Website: home-depot
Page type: cross-sells
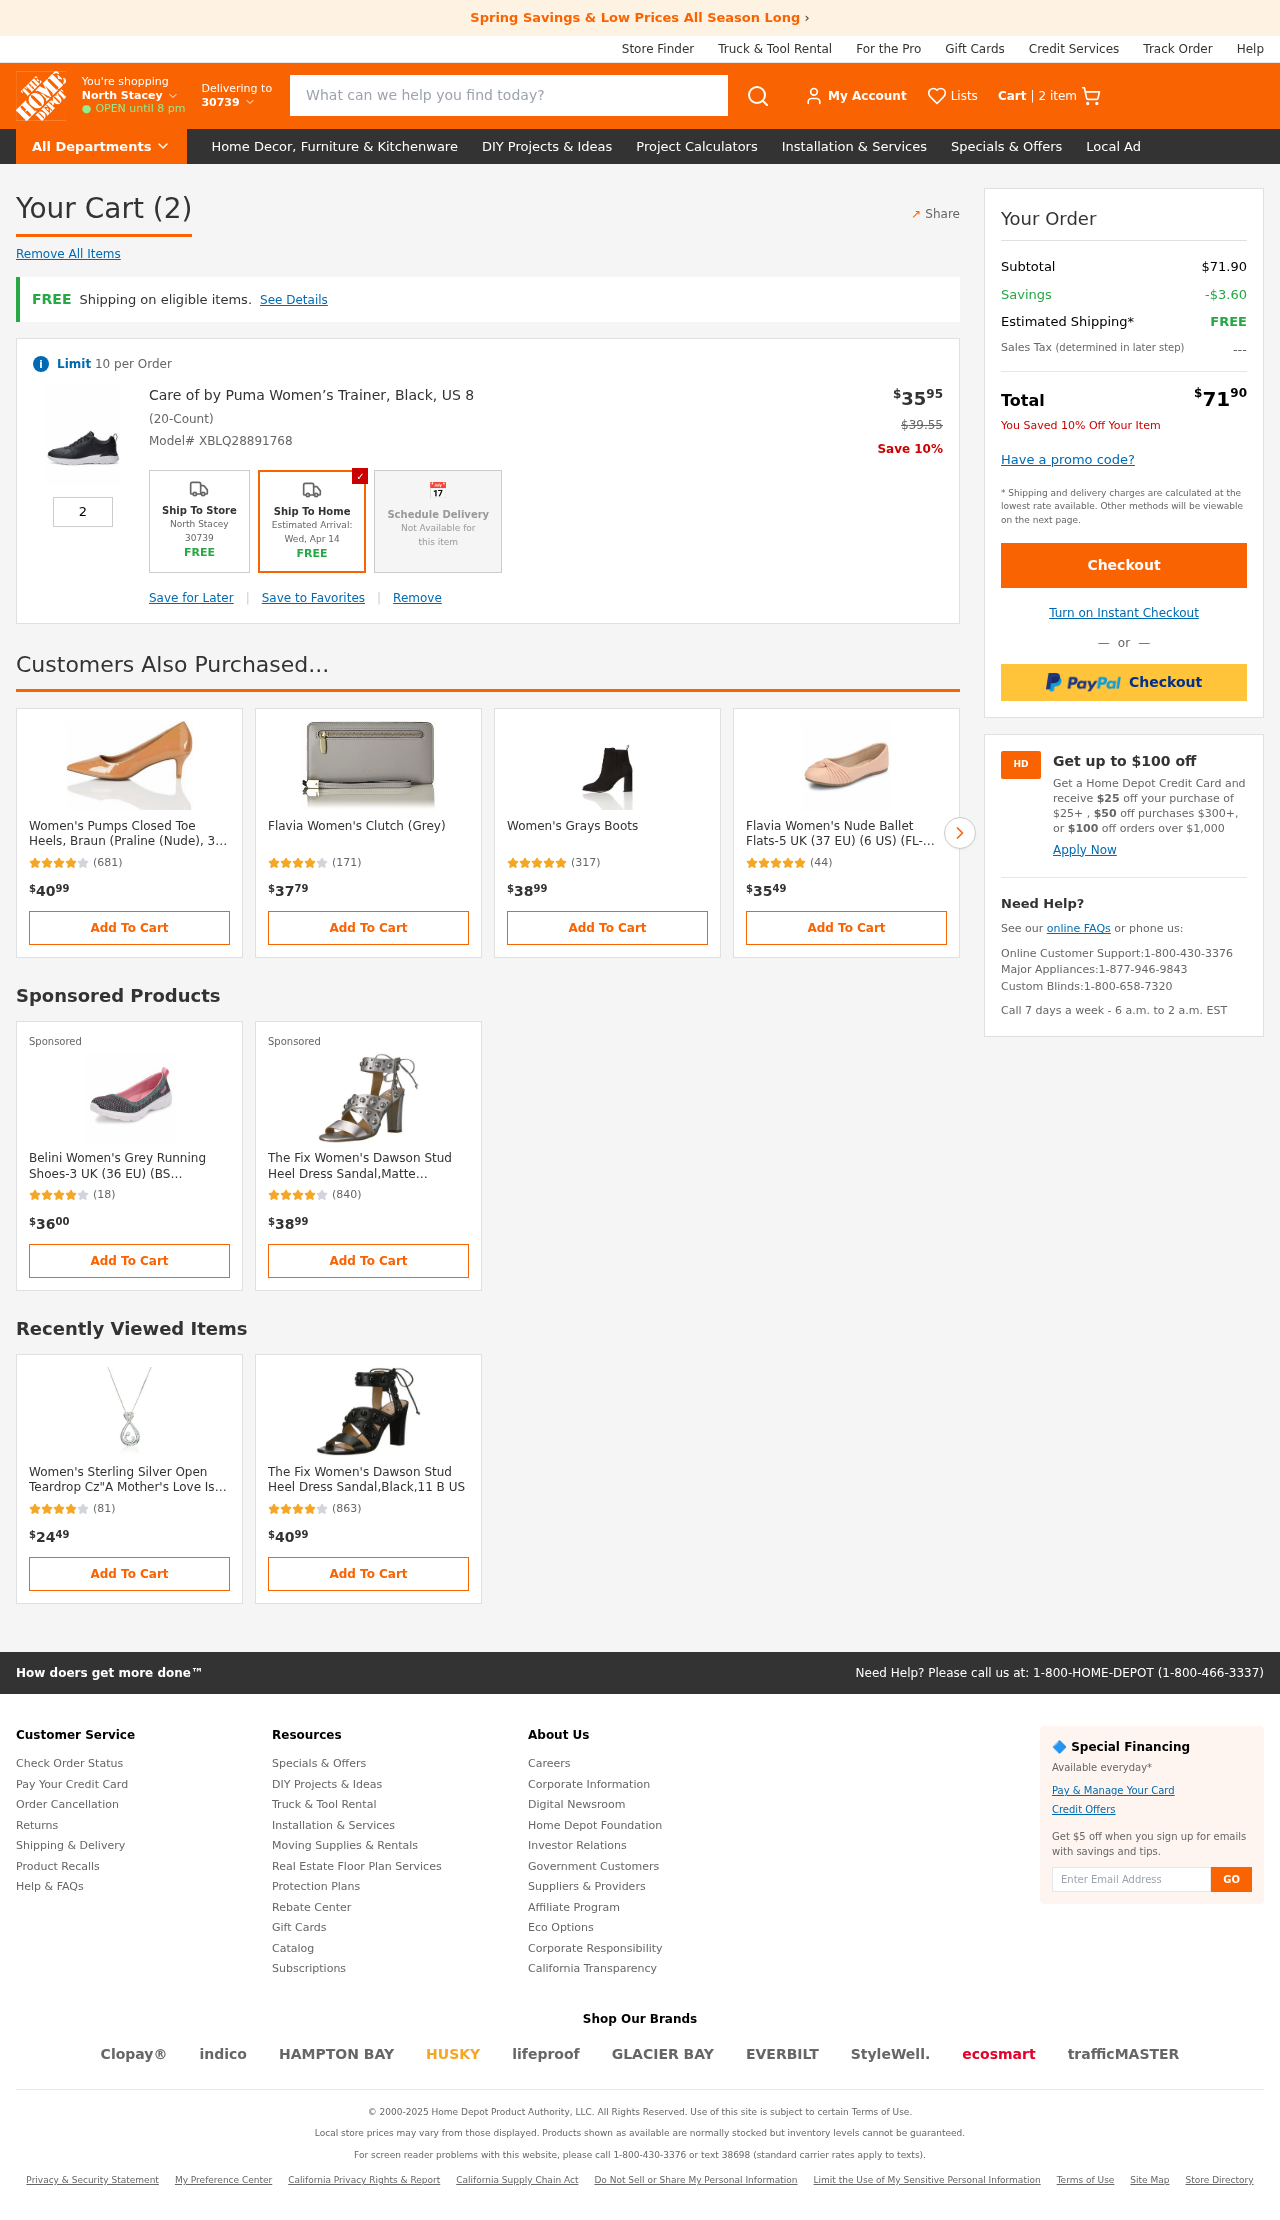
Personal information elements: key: PII_LOCATION1_CITY
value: North Stacey
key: PII_POSTCODE
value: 30739
Product elements: key: PRODUCT1_NAME
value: Care of by Puma Women’s Trainer, Black, US 8
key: PRODUCT1_PRICE
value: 35.95
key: PRODUCT1_QUANTITY
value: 2
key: PRODUCT1_ORIGINAL_PRICE
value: $39.55
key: PRODUCT2_NAME
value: Women's Pumps Closed Toe Heels, Braun (Praline (Nude), 3.5 UK
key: PRODUCT2_NUM_RATINGS
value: (681)
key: PRODUCT2_PRICE
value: $4099
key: PRODUCT3_NAME
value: Flavia Women's Clutch (Grey)
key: PRODUCT3_NUM_RATINGS
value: (171)
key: PRODUCT3_PRICE
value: $3779
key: PRODUCT4_NAME
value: Women's Grays Boots
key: PRODUCT4_NUM_RATINGS
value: (317)
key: PRODUCT4_PRICE
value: $3899
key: PRODUCT5_NAME
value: Flavia Women's Nude Ballet Flats-5 UK (37 EU) (6 US) (FL-94/NUD)
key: PRODUCT5_NUM_RATINGS
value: (44)
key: PRODUCT5_PRICE
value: $3549
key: PRODUCT6_NAME
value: Belini Women's Grey Running Shoes-3 UK (36 EU) (BS 124GREY3)
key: PRODUCT6_NUM_RATINGS
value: (18)
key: PRODUCT6_PRICE
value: $3600
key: PRODUCT7_NAME
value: The Fix Women's Dawson Stud Heel Dress Sandal,Matte Silver/Metallic,9 B US
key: PRODUCT7_NUM_RATINGS
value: (840)
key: PRODUCT7_PRICE
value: $3899
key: PRODUCT8_NAME
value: Women's Sterling Silver Open Teardrop Cz"A Mother's Love Is Forever" Pendant Necklace, 18"
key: PRODUCT8_NUM_RATINGS
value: (81)
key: PRODUCT8_PRICE
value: $2449
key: PRODUCT9_NAME
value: The Fix Women's Dawson Stud Heel Dress Sandal,Black,11 B US
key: PRODUCT9_NUM_RATINGS
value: (863)
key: PRODUCT9_PRICE
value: $4099
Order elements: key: ORDER_NUM_ITEMS
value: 2 item
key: ORDER_NUM_ITEMS
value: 2
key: ORDER_SKU
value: Model# XBLQ28891768
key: ORDER_SUBTOTAL
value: $71.90
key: ORDER_SAVINGS
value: -$3.60
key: ORDER_TOTAL
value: $7190
Search elements: key: HEADER_SEARCH
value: What can we help you find today?